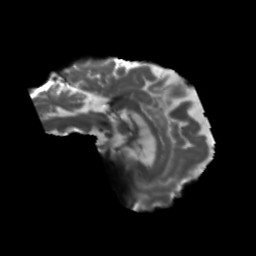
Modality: T2w
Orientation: sagittal
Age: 46
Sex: female
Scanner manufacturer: siemens
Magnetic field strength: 3 T
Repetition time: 5.25 s
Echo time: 0.08 s